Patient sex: F
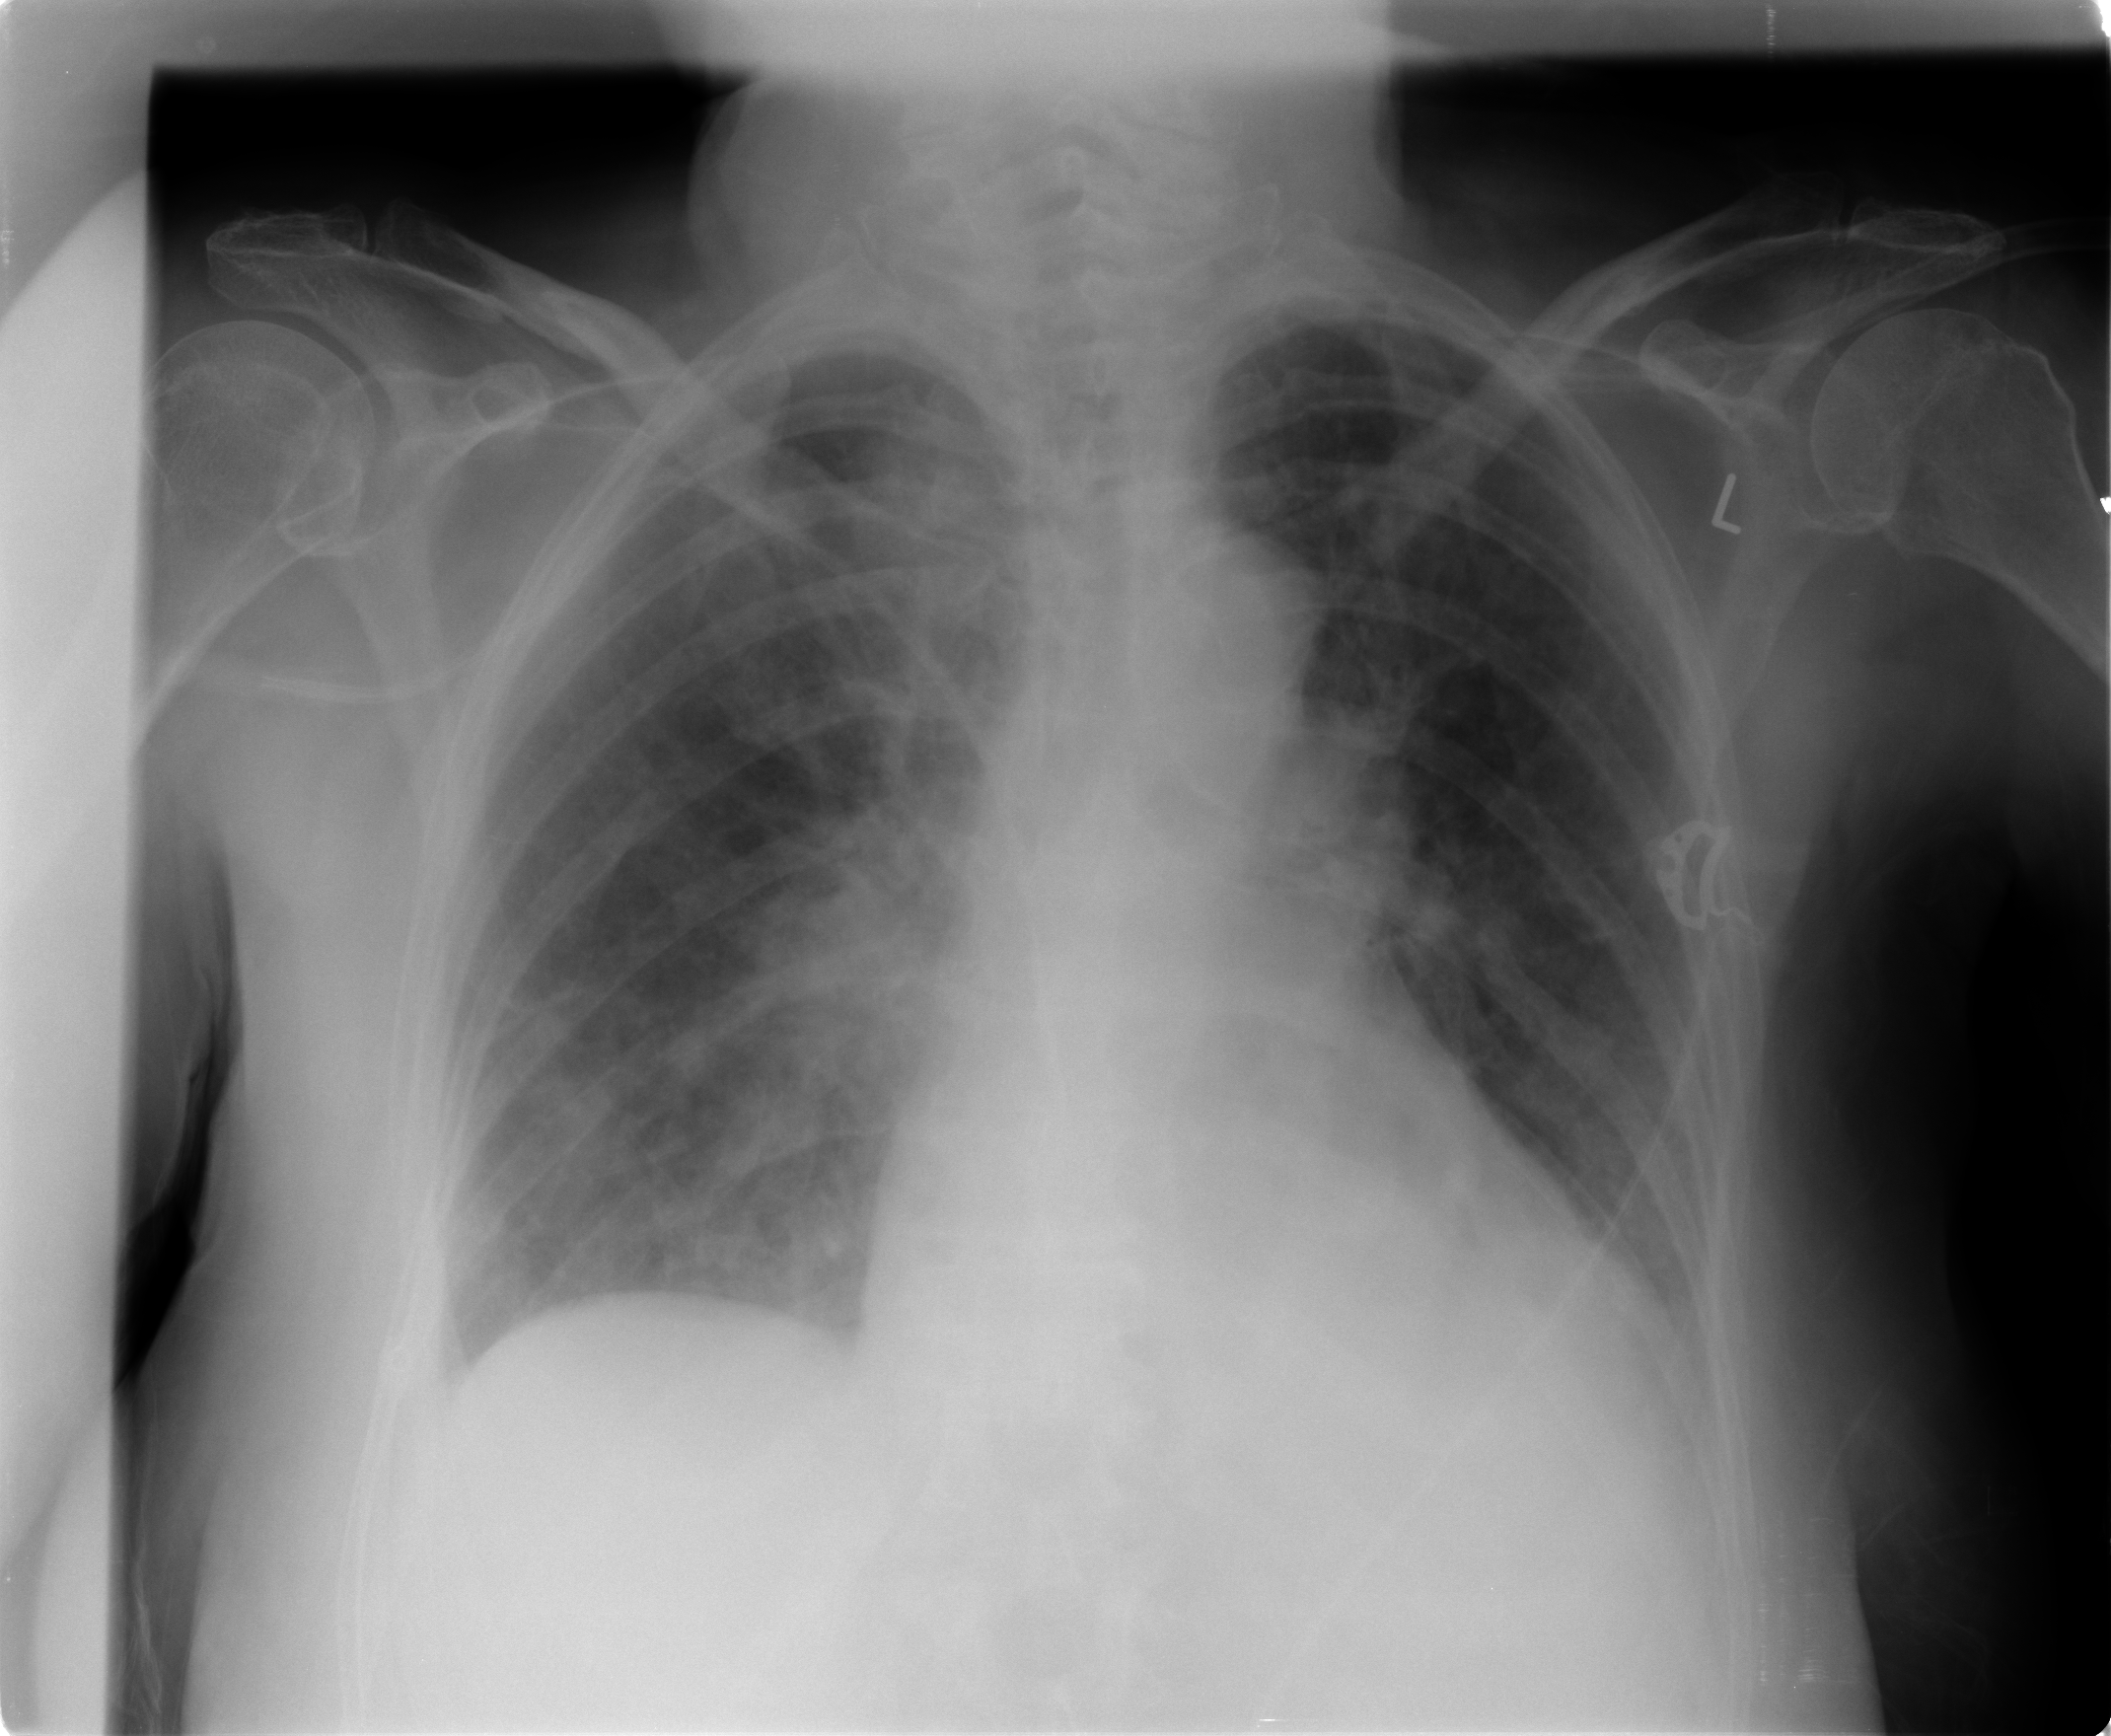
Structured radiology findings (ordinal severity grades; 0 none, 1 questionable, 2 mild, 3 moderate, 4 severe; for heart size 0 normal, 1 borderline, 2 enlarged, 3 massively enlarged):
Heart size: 2
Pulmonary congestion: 2
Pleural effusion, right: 0
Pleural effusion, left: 0
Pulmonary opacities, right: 3
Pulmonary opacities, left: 2
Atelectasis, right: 1
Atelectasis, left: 1